Question: I have the following data:
'''
Date A B C
2012/07 7 6 0
2012/08 9 4 0
2012/09 9 3 0
2012/10 14 2 1
2012/11 9 16 0
2012/12 0 14 0
2013/01 7 9 1
2013/02 8 13 1
2013/03 16 62 16
2013/04 7 12 4
2013/05 10 11 1
2013/06 6 37 4
'''
I want to make a from these data, but I want it to instead of the absolute values. How can I do this directly, without resorting to intermediate cells where I'd insert formulas to calculate the percentages or adding a line total column?
So the end result should look like this:

But I don't want to have to "manually" create cells like these:
'''
A B C
2012/07 54% 46% 0%
2012/08 69% 31% 0%
2012/09 75% 25% 0%
2012/10 82% 12% 6%
2012/11 36% 64% 0%
2012/12 0% 100%0%
2013/01 41% 53% 6%
2013/02 36% 59% 5%
2013/03 17% 66% 17%
2013/04 30% 52% 17%
2013/05 45% 50% 5%
2013/06 13% 79% 9%
'''
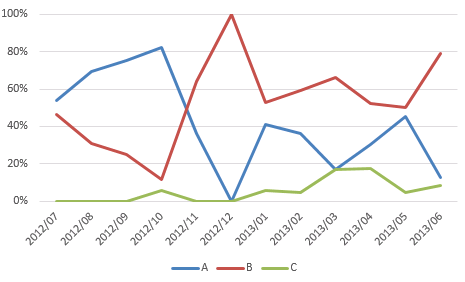
Answer: Use Named Ranges.
First, define the name "Total" as =B2:B12+C2:C12+D2:D12
Then, define three names "PctA"=B2:B12/Total, PctB etc.
Then, define a name "Dates"=A2:A12
Insert a line chart and enter the 3 pct names as the data series. Put in the names as Sheet1!PctA, etc. - Excel won't accept the names without a sheet reference.
Do same for Dates as the horizonal category range.